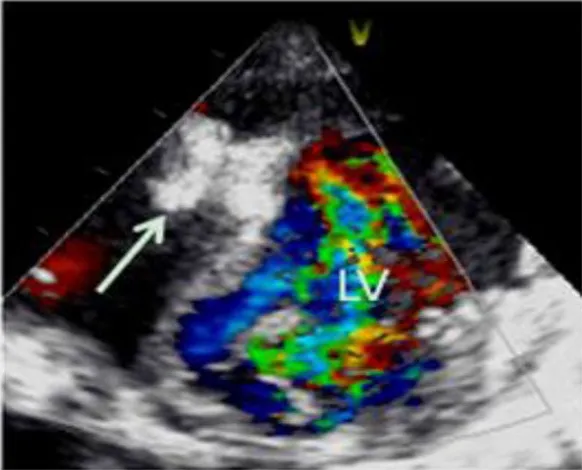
Transthoracic echocardiogram showed no residual shunt after operation, and the arrow indicates the occluding device.
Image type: radiology (ultrasound)